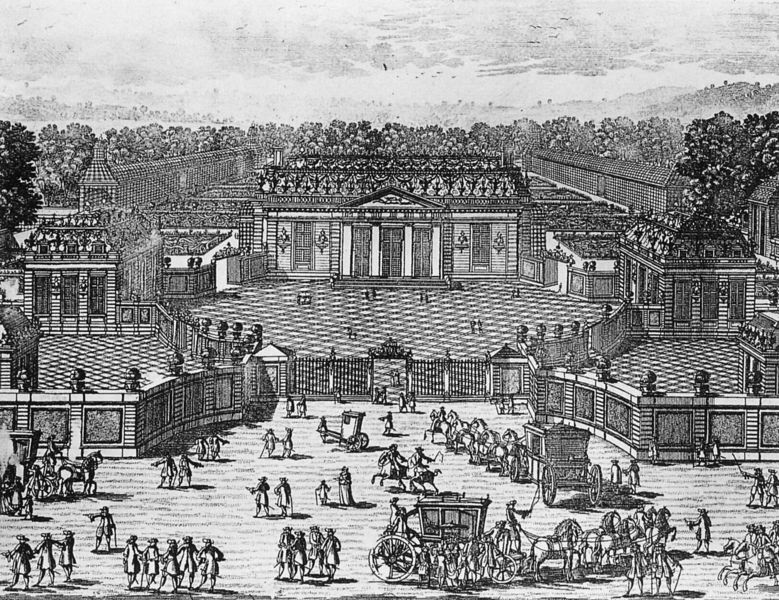
Titel: Versailles, Petit Trianon
Künstler: Pierre Aveline
Schlagwörter: himmel, weiß, wolken, bäume, landschaft, menschen, frankreich, männer, paris, schwarz, säulen, zeichnung, gebäude, haus, park, schloss, zaun, schachbrett, schachbrettmuster, barock, adel, pferd, pferde, holzschnitt, fassade, mauer, hof, droschke, kutsche, kutschen, platz, könig, tor, eingang, tusche, druck, schwarz-weiss, stich, pferdekutschen, monarchie, kupferstich, gespann, versailles, pferdekutsche, prospekt, corps de logis, eisenzaun, luis xiv